Question: I want to orderby shopId but it returns:
> "error" : "Index not defined, add ".indexOn": "shopId", for path "/Products", to the rules".
Would appreciate any help thanks!

Rules :
'''
{
"rules": {
".read": "now < 1609966800000", // 2021-1-7
".write": "now < 1609966800000", // 2021-1-7
"Products":{
"Records":{
".indexOn":["shopId"]
}
}
}
}
'''
Pyrebase code:
'''
result = db.child("Products").order_by_child("shopId").equal_to(shopId).get()
'''
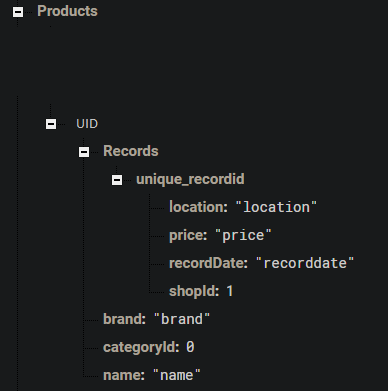
Answer: Firebase Realtime Database can only filter the child nodes on which you run the query. The value which you order/filter on must be at a fixed path under each child node.
In your data structure you seem to have two unknown keys: 'UID' and 'unique_recordid'. This means you cannot query for 'shopId' from 'Products'.
You query the records for a single user:
'''
db.child("Products").child("UID of a specific").child("Records")
.orderByChild("shopId").equalTo("value of shopId")
'''
But you can't do the same query on all of 'Products' as the path of the 'shopId' property is not the same for all child nodes of 'Products'.
Also see <URL>
---
If you want to query for records with a specific 'shopId', you'll need in your database a list of exactly those nodes.
'''
Records: {
"recordid1" : {
uid: "...",
productId: "...".
...
},
"recordid1" : {
uid: "...",
productId: "...".
...
}
}
'''
On this data you can then query for 'productId' and look up the other data, including the UID that is now duplicated for each record.